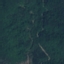
Land use / land cover class: Forest